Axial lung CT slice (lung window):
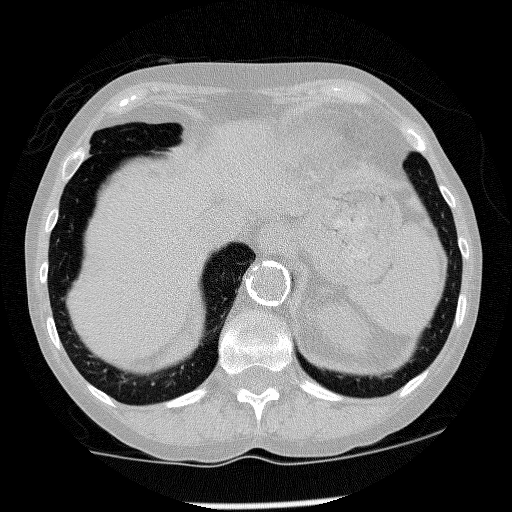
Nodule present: no